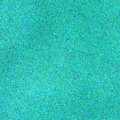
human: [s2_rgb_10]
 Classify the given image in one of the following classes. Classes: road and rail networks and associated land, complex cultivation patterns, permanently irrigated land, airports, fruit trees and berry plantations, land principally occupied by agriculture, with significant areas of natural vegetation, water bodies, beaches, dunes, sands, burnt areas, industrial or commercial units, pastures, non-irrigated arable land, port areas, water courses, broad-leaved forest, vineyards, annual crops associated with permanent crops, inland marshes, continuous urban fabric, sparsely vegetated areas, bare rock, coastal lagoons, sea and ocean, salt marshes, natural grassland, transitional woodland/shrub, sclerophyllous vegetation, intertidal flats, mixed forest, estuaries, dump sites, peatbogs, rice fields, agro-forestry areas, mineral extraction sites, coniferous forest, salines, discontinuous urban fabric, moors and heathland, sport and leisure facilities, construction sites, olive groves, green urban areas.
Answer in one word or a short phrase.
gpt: sea and ocean